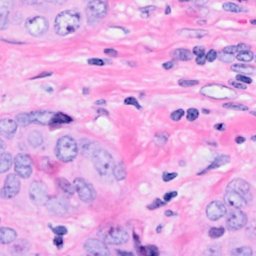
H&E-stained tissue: Breast